Question: I have a N x K matrix in R, where each row is a observation and each column is a variable that has a fixed lower and upper bound.
My matrix is initially set with values between 0 and 1. What's the best way to de-normalize this matrix? I'm using the following function:
'''
denormalizeMult = function(m, lb, ub)
{
nobs = nrow(m)
nvars = ncol(m)
lbDiag = diag(lb, ncol = nvars)
rangeM = diag(ub - lb, ncol = nvars)
m%*%rangeM + matrix(rep(lb, nobs), nrow = nobs, byrow = TRUE)
}
# Example:
# 3 variables, 9 observations
x = matrix(runif(3*9), ncol = 3)
# to denormalize a variable xi, just do lb[i] + (ub[i] - lb[i])*xi
# ranges for each variable
lb = c(-1,-2,-3)
ub = c(1,2,3)
'''
The first variable ranges from -1 to 1, the second from -2 to 2, and so on...
Another solution is:
'''
denormalize2 = function(population)
{
r = nrow(population)
c = ncol(population)
decm = matrix(rep(0, r*c), r, c)
for(i in 1:r)
decm[i,] = lb + (ub - lb) * population[i,]
decm
}
'''
Is there a simple (and faster) way to achieve this?
Thanks!
EDIT: Results from the answers below:

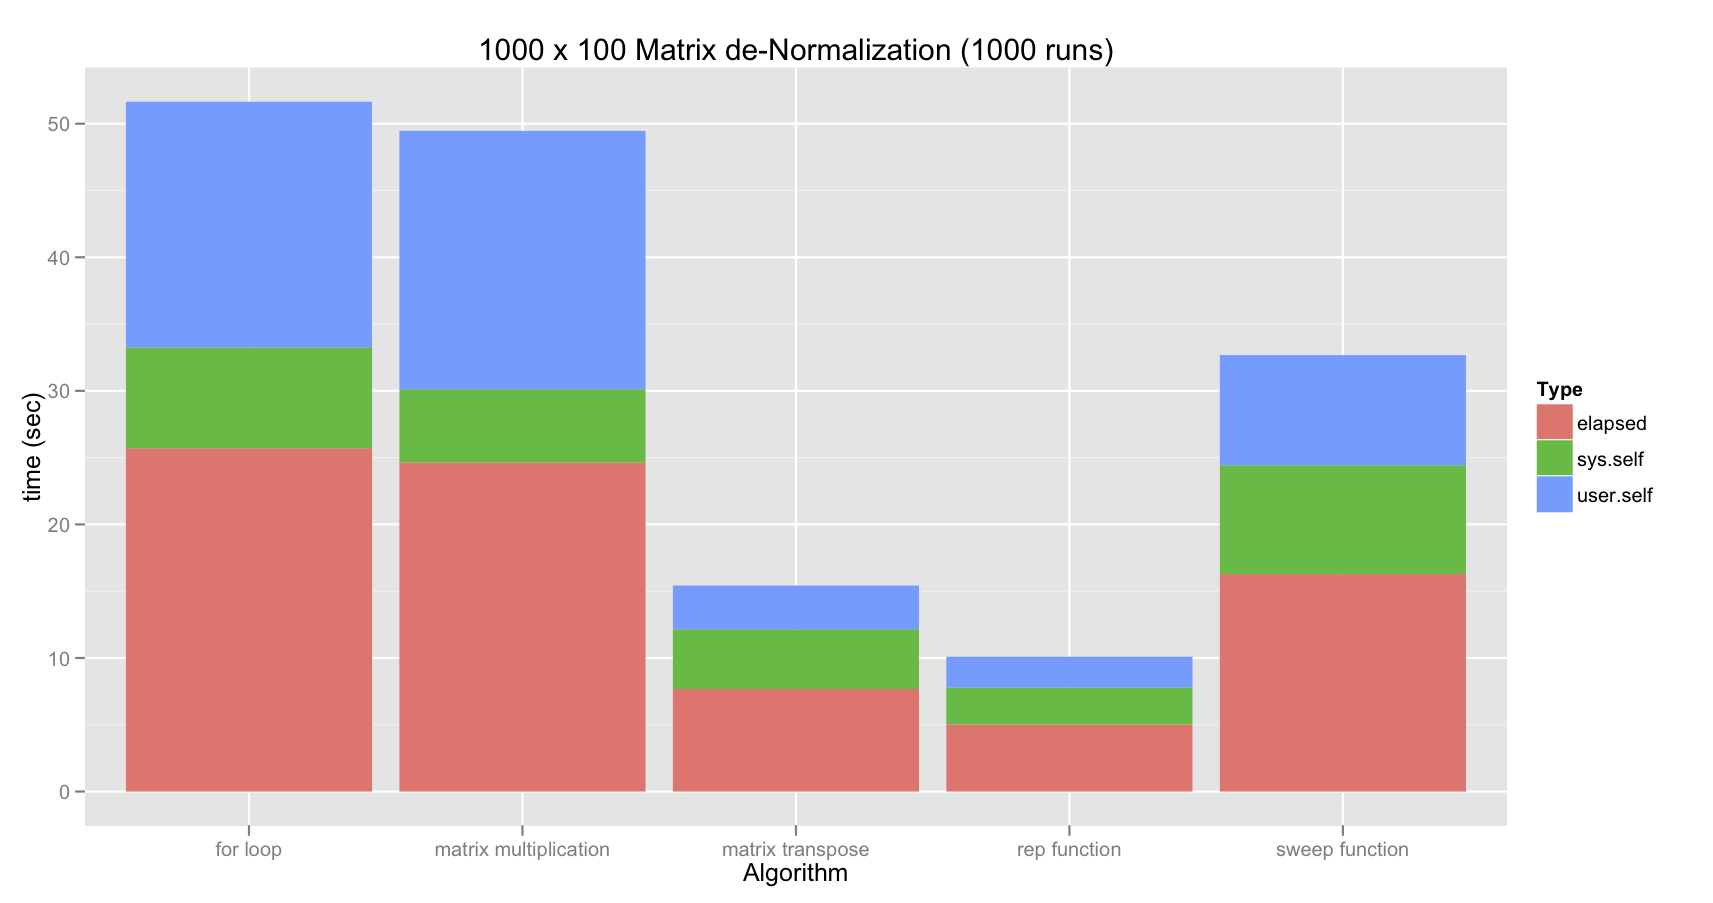
Answer: You can use a double transpose:
'''
t(lb + t(x) * (ub - lb))
'''